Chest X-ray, AP view. Patient: 58 years old, sex F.
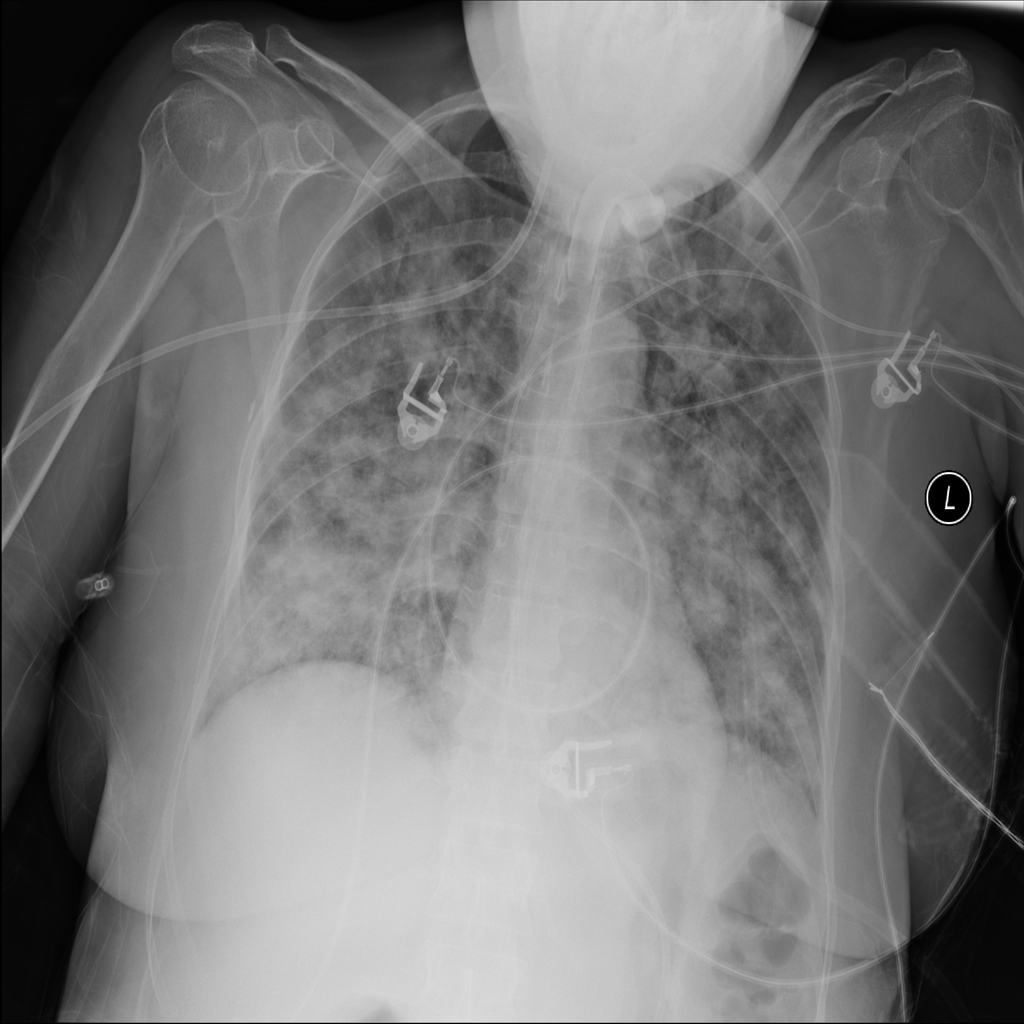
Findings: Infiltration, Nodule